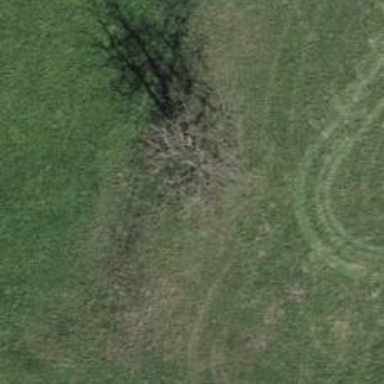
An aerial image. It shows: Beautiful tree in nature.